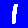
Digit: 1